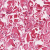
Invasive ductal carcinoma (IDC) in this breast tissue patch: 0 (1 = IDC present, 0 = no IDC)